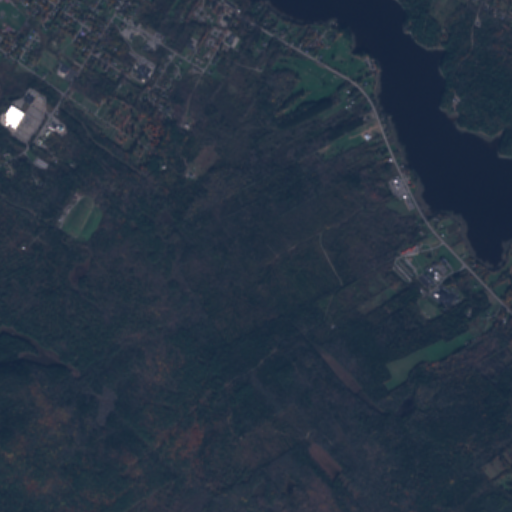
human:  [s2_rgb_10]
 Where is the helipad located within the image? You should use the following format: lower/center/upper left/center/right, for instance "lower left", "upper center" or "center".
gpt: The helipad is located in the upper left of the image.
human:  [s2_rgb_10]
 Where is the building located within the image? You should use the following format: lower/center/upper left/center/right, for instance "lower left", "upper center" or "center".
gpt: The building is located in the upper right of the image.
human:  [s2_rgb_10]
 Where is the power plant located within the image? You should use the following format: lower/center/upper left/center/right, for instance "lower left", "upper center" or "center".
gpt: There is no power plant in the image.